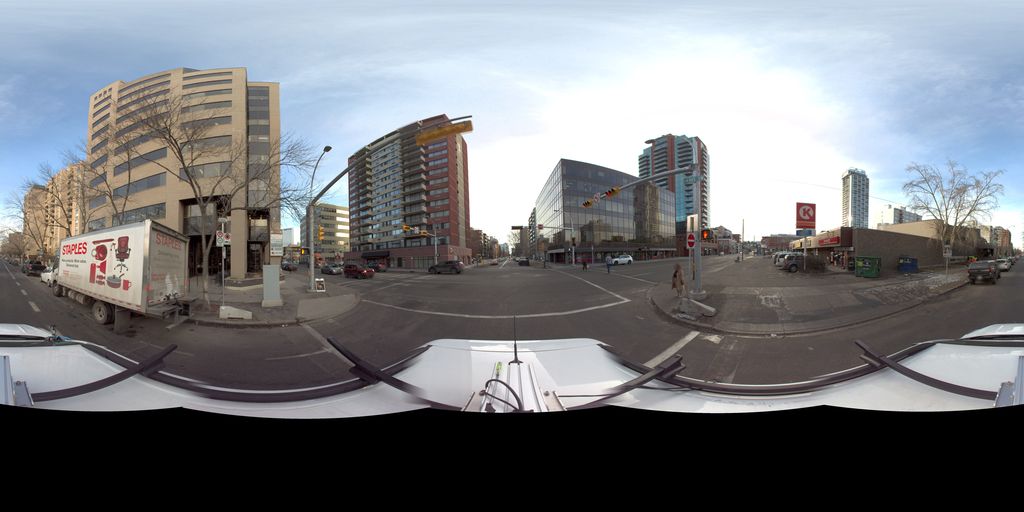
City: calgary